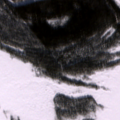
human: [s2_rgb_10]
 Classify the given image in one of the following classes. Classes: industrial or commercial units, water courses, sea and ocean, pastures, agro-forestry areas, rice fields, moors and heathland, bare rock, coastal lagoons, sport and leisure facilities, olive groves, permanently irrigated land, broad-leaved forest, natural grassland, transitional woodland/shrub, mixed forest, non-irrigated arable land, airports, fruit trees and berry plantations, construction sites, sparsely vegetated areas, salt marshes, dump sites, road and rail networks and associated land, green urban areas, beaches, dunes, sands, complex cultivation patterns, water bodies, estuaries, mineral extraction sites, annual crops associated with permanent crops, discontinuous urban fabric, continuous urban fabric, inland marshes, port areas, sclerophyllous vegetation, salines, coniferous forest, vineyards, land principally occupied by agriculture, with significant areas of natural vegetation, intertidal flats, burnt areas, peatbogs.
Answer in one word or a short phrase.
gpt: coniferous forest, transitional woodland/shrub, peatbogs